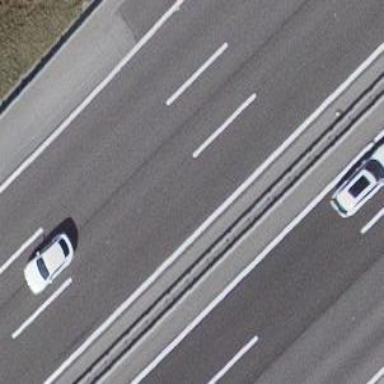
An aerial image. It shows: Wildlife crossing bridge over motorway with asphalt surface.